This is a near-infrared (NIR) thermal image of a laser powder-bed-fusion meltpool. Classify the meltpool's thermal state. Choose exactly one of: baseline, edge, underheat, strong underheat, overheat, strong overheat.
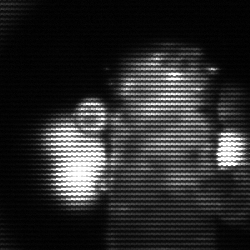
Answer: strong underheat